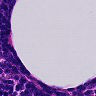
Metastatic tissue present: no